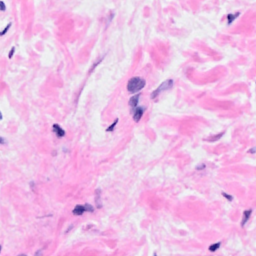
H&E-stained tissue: Breast